Here is a 2-D grayscale rendering of raw rotating-machine vibration samples (signal-to-image). What is the most likely rotor condition (normal, misalignment, unbalance, looseness)?
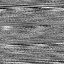
Answer: looseness